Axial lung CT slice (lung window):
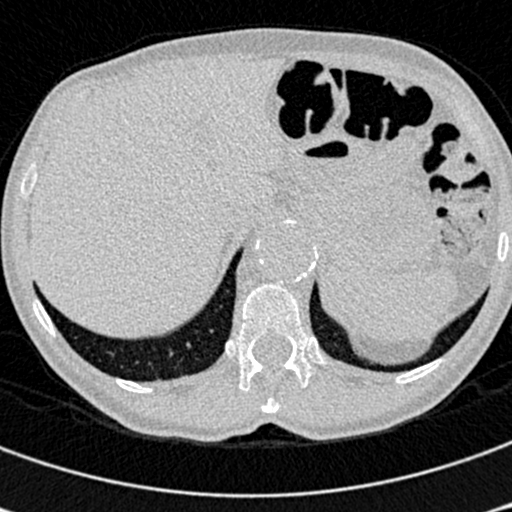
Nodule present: no